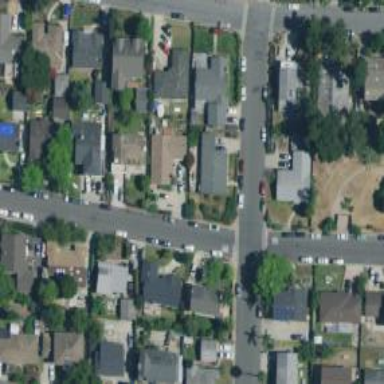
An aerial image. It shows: Smooth asphalt road in residential area.